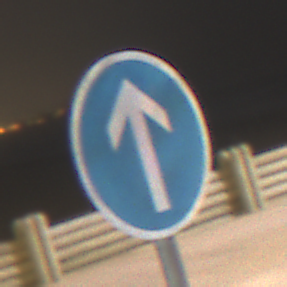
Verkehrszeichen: VorgeschriebeneFahrtrichtungGeradeaus
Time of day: Night
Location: Outdoor (Urban)
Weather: PartlyCloudy
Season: NotSpecified
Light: Artificial